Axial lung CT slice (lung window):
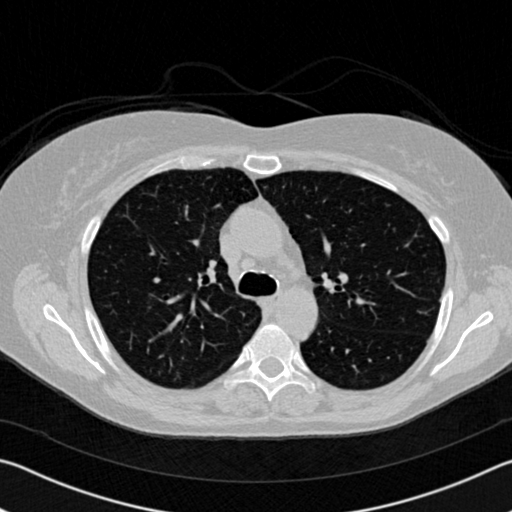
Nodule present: no